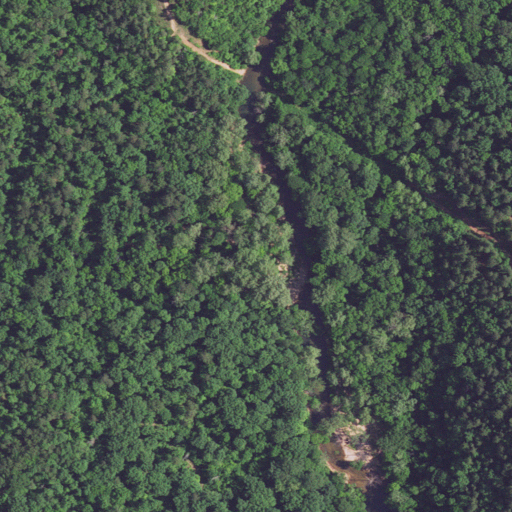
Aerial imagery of valley in Missouri named Watered Hollow containing deciduous forest, mixed forest, and open development